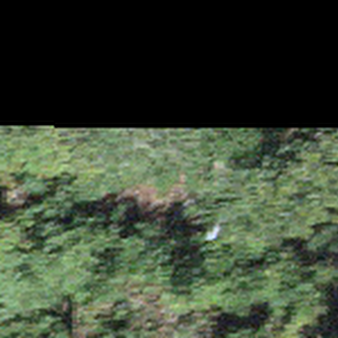
Label: other